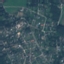
Land use / land cover class: Residential